Question: I'm programming a basic checkers program from a pdf of very old computer games found <URL>

using windows batch, but the program listing calls for DIM What does that do? And other than BASIC what better languages could I use?
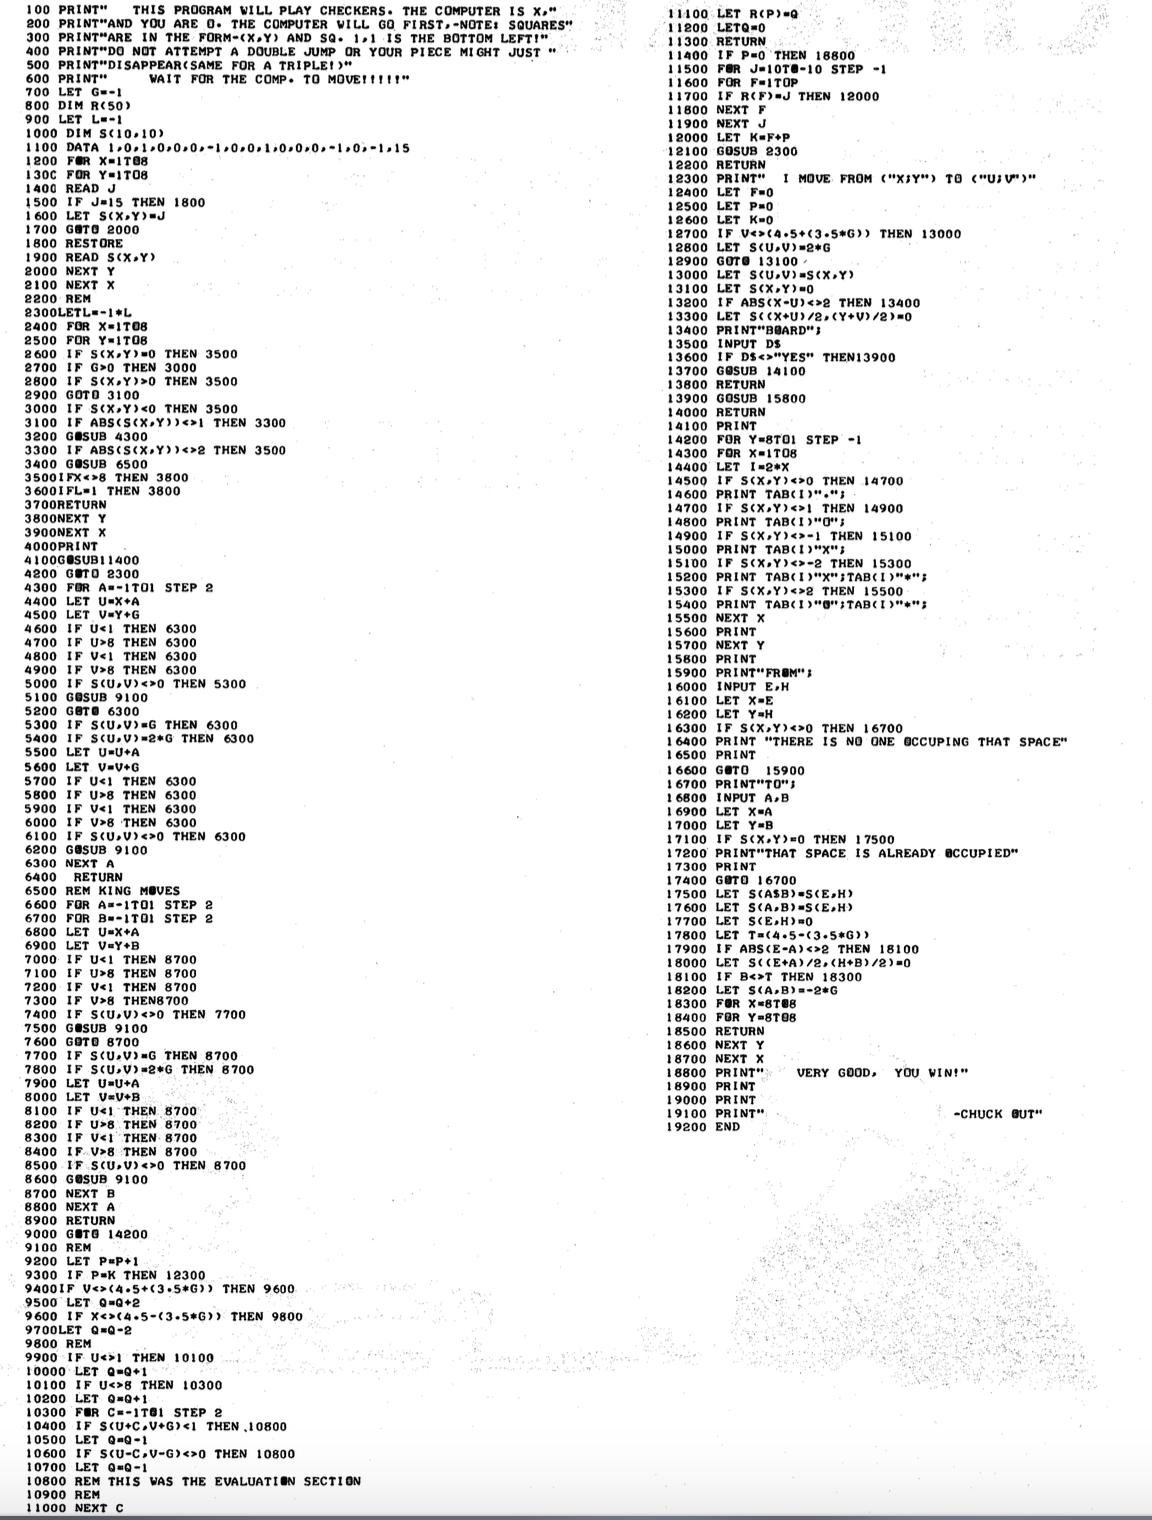
Answer: that's not 'batch', that's a question about 'BASIC'.
But to answer it:
'DIM' reserves memory for a variable or an array.
But as SteveFerg already commented, your chances to "translate" a BASIC program to batch are bad. Simple things be done, but it would be a complete rewriting, not just translation. Differences between BASIC (a program language) and Batch (a scripting "language") are too big.